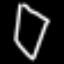
Label: diamond